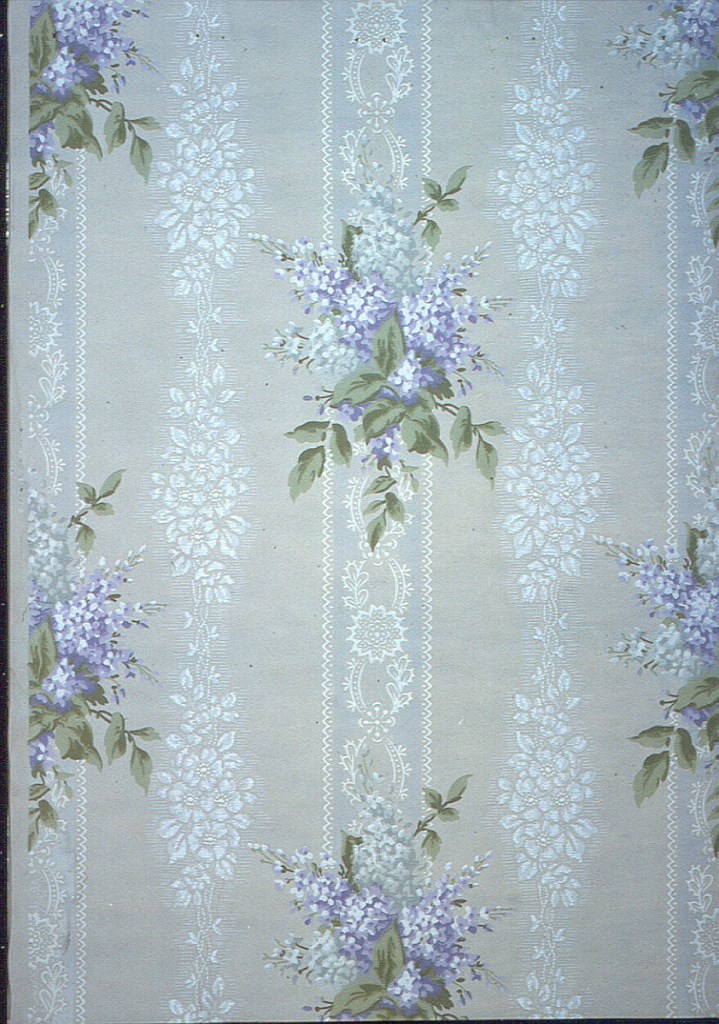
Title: Sidewall - sample
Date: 1906–07
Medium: Machine-printed
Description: Vertical stripes three inches wide, 6 3/4 inches apart with bouquets of lilacs and fancy designs connecting the motifs. Between the stripes moves fancy arrangement of cinquefoil and horizontal fine lines. Printed in purple, green, gray and white on light beige background.